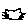
Label: cat